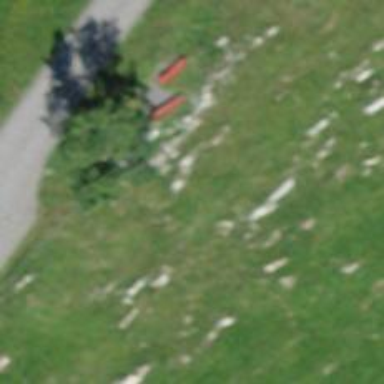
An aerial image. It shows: Red bench.